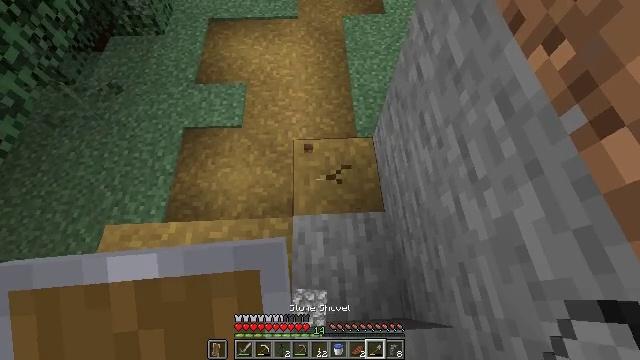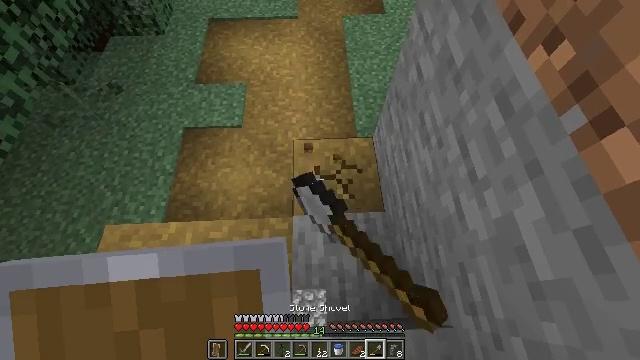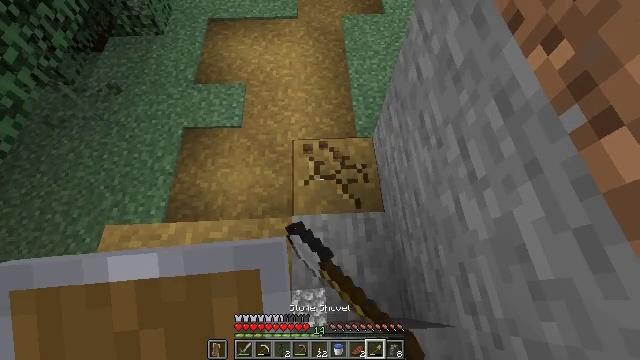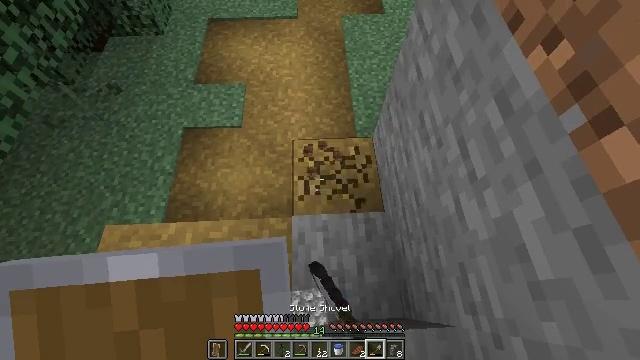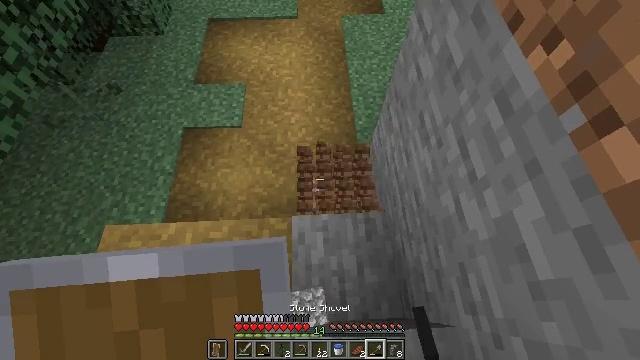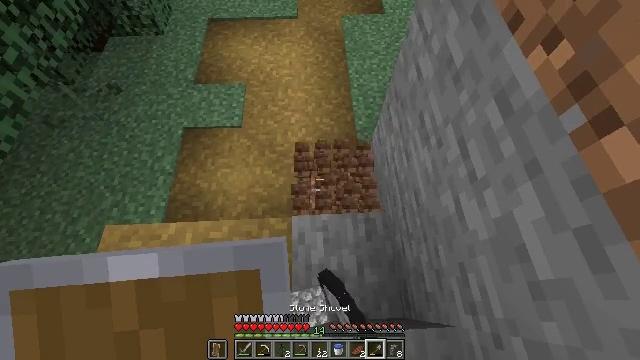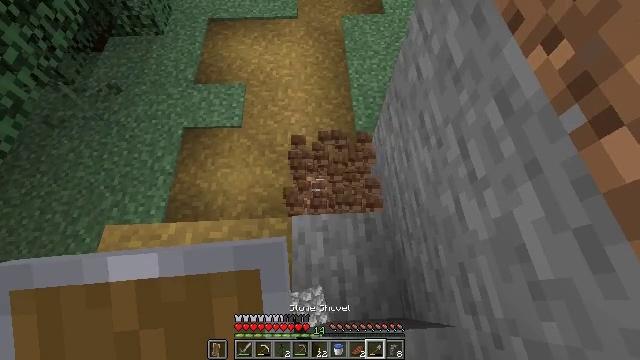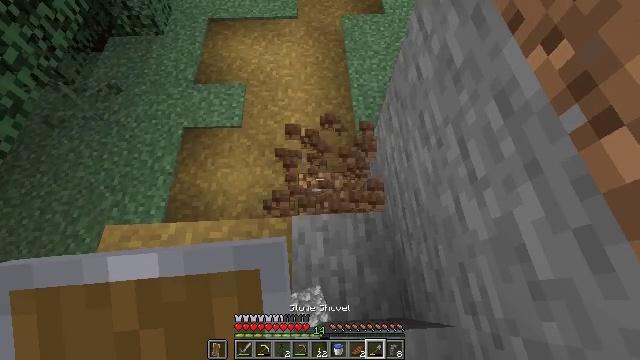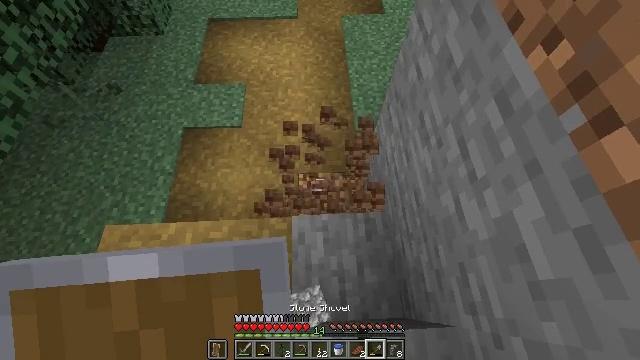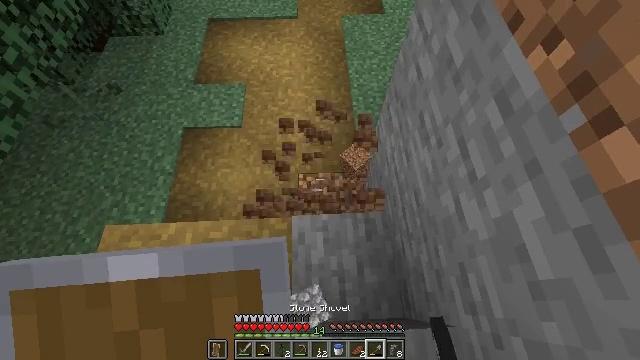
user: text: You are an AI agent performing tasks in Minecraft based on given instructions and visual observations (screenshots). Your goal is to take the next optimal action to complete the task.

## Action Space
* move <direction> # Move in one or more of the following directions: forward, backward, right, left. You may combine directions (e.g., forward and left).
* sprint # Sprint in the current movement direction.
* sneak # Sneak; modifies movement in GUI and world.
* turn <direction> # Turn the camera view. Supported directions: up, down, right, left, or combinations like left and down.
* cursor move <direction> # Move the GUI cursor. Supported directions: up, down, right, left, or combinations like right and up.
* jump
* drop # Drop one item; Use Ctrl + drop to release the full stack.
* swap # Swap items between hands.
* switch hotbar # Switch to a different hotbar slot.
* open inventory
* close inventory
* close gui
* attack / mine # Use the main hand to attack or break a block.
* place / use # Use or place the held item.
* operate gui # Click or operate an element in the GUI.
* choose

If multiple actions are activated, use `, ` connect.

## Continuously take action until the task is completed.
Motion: motion action
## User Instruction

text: Reclaim the grass path segment.
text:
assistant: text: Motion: attack / mine
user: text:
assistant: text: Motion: attack / mine
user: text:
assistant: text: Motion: attack / mine
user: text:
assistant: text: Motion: attack / mine
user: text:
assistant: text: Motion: attack / mine
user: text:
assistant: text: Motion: no_op
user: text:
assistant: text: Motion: no_op
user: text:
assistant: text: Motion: no_op
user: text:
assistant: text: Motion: no_op
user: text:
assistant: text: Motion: no_op